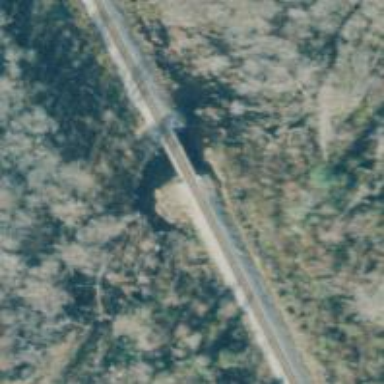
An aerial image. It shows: Bridge over railway line.